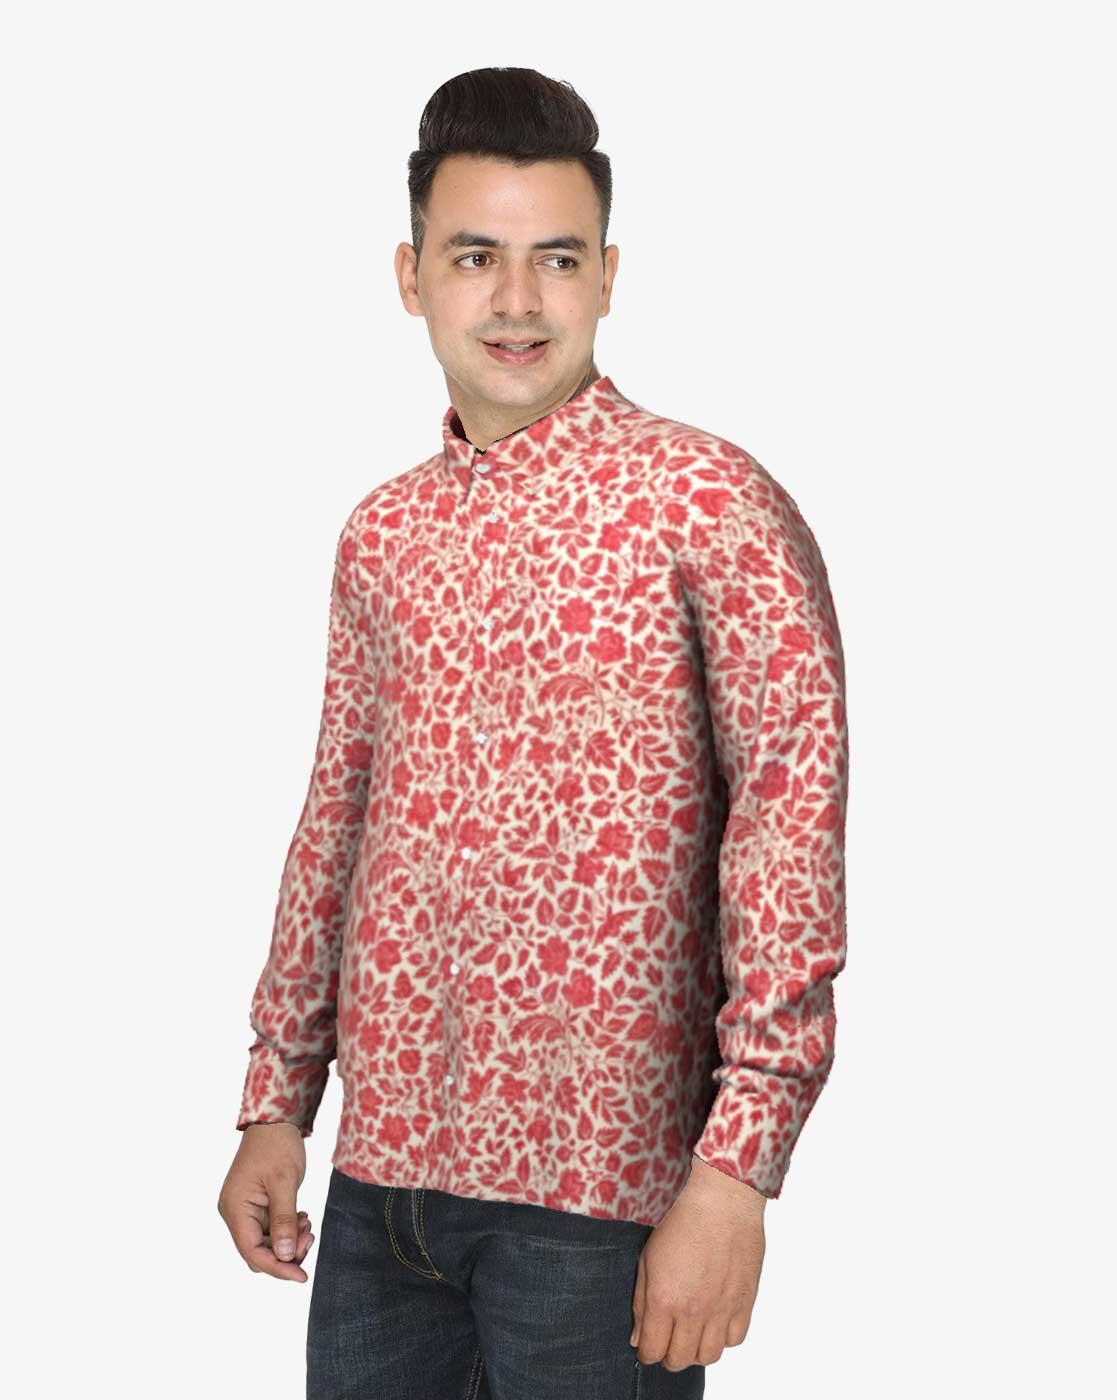
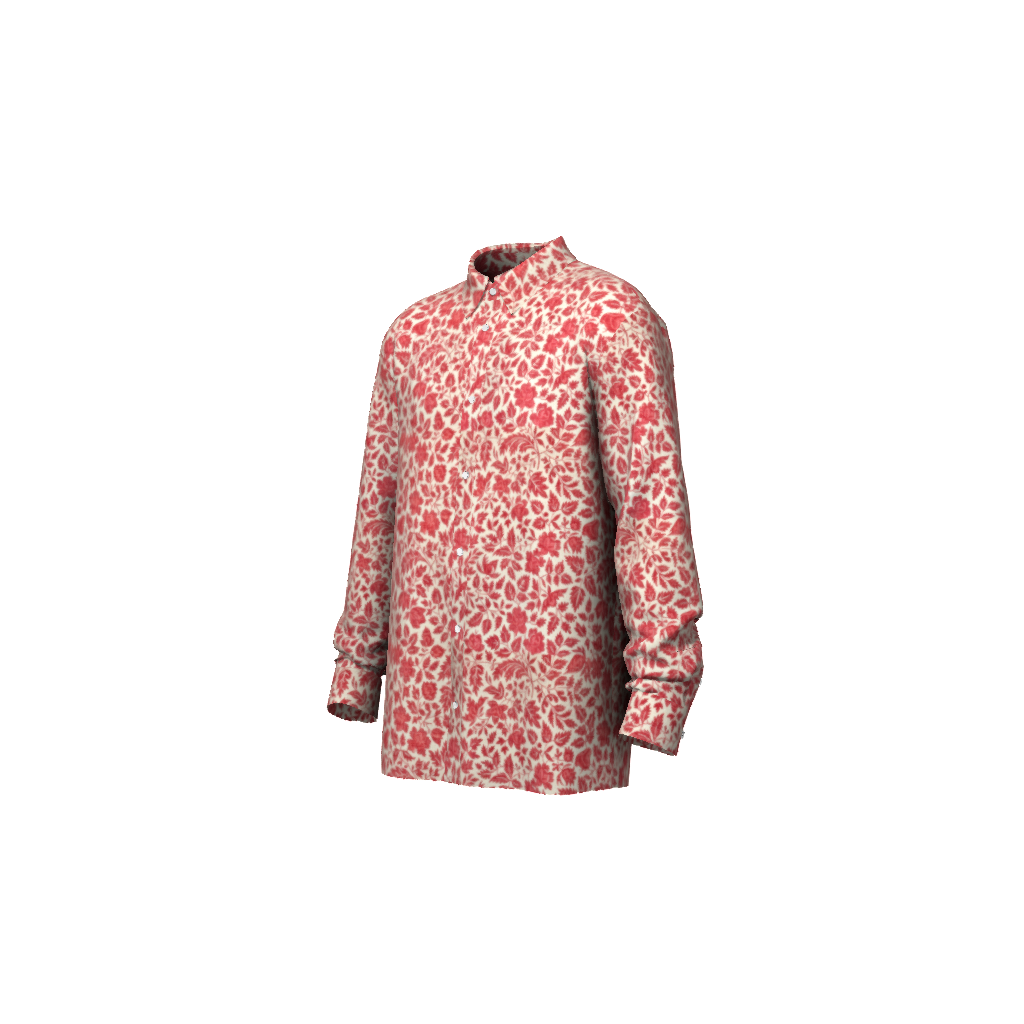
Clothing description: red floral print button up tee